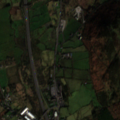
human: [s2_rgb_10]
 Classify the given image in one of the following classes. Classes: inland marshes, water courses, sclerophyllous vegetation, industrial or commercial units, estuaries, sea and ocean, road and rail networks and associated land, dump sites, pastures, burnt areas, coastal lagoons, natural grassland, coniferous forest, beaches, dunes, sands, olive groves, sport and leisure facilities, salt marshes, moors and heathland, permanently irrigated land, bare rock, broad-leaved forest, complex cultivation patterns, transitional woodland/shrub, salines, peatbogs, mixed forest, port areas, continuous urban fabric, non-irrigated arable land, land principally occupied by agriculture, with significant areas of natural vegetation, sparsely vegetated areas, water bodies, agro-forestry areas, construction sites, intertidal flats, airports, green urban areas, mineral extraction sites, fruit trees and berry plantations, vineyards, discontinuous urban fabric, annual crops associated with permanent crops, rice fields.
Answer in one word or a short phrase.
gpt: discontinuous urban fabric, pastures, coniferous forest, natural grassland, peatbogs